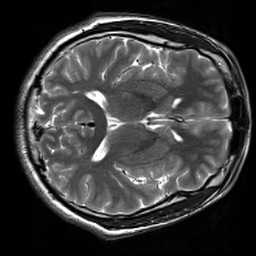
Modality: T2w
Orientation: axial
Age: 19
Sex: male
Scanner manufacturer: siemens
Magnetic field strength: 3 T
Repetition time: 7 s
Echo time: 0.09 s